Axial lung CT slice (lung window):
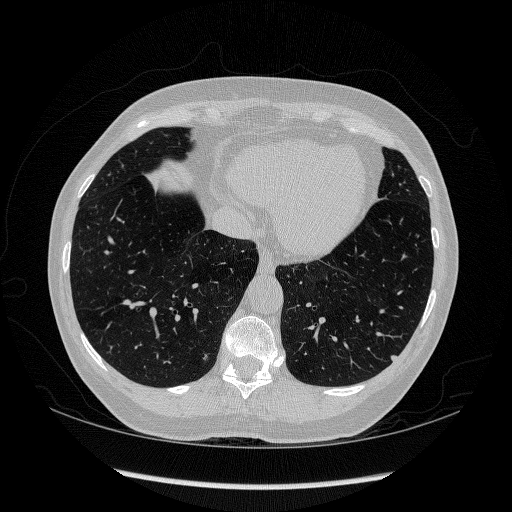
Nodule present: yes
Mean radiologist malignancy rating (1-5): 2.75